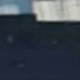
Vehicle type: Car